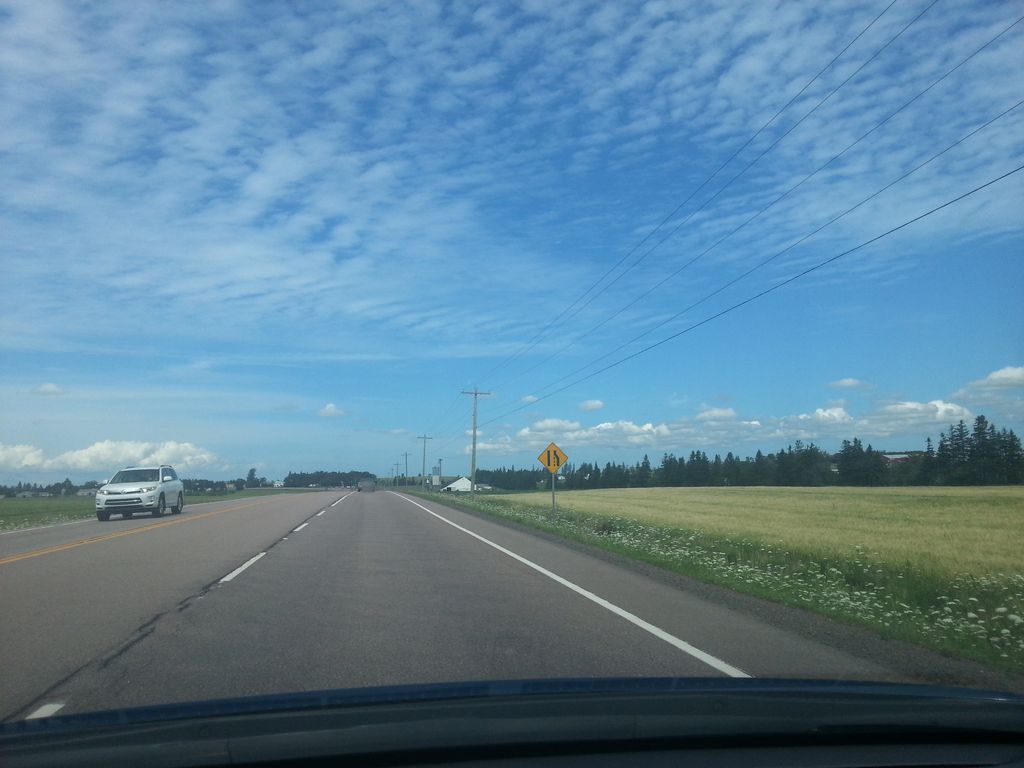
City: charlottetown